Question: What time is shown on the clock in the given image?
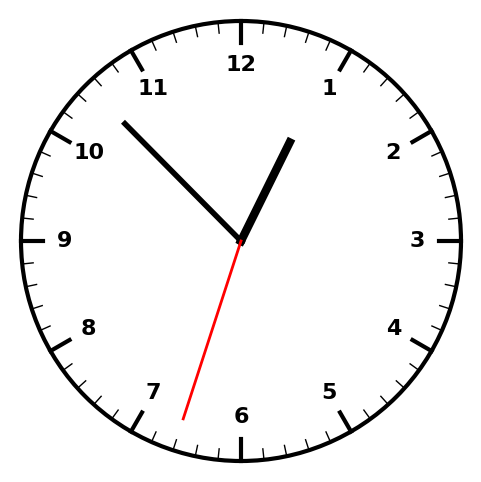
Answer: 12:52:33